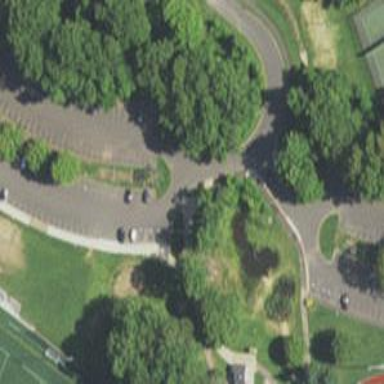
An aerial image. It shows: Footway with cycle track.